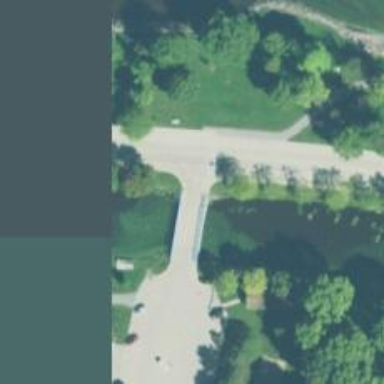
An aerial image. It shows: Service road that crosses over bridge.